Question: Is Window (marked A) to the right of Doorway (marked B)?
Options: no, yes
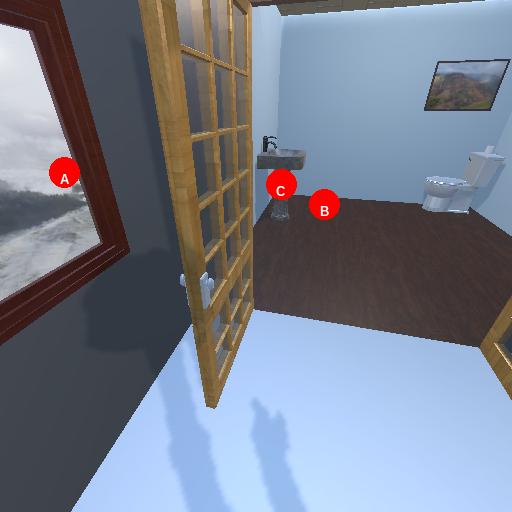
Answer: no